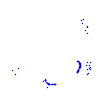
Particle: proton